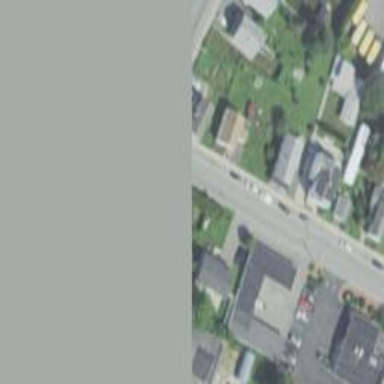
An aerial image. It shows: Stop road.